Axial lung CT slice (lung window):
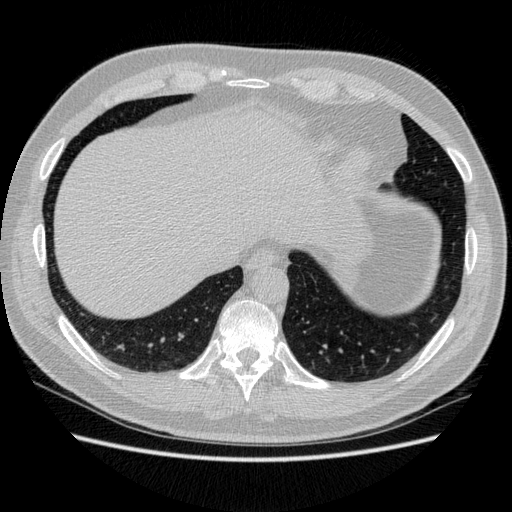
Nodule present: no